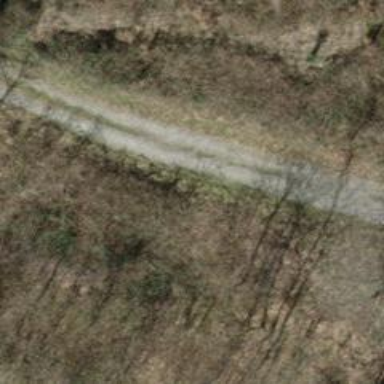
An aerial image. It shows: Track with pebblestone surface graded as grade3.